Question: I have a bootstrap form and when place two text fields in a row the one is now level with the other. I removed the column, row classes, worked with using the form-group class, can't seem to get it to work. Any help appreciated.
Here is my HTML:
'''
<form id="form" name="form">
<div class="form-group">
<input class="form-control" id="fld_1" name="fld_1" placeholder="Record ID" type="hidden">
</div>
<div class="form-group">
<label for="fld_6" style="font-weight: bold">Customer Name</label> <input class="form-control" id="fld_6" name="fld_6" placeholder="Customer Name" type="text">
</div>
<div class="row clearfix">
<div class="form-group">
<div class="col-md-6 column">
<label for="fld_7">Phone</label> <input class="form-control" id="fld_7" name="fld_7" placeholder="Phone" type="text">
</div>
</div>
<div class="form-group">
<div class="col-md-6 column">
<label for="fld_8">Email</label> <input class="form-control" id="fld_8" name="fld_8" placeholder="Email" type="email">
</div>
</div>
</div>
<div class="row clearfix">
<button class="btn btn-success" type="submit">Create New Customer</button>
</div>
</form>
'''
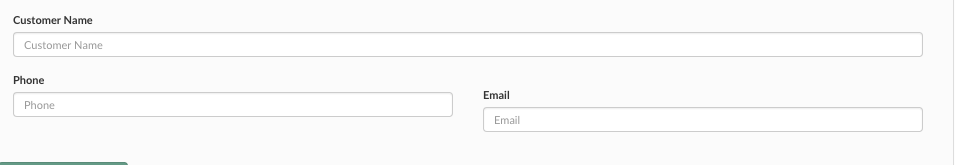
Answer: use '<div class="col-md-6 column">' before '<div class="form-group">'
fiddle <URL>